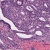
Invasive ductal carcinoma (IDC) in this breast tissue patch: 0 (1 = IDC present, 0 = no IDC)